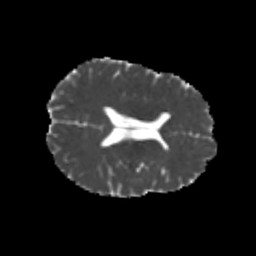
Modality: MD
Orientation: axial
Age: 24
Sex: male
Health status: healthy
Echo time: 0.074 s